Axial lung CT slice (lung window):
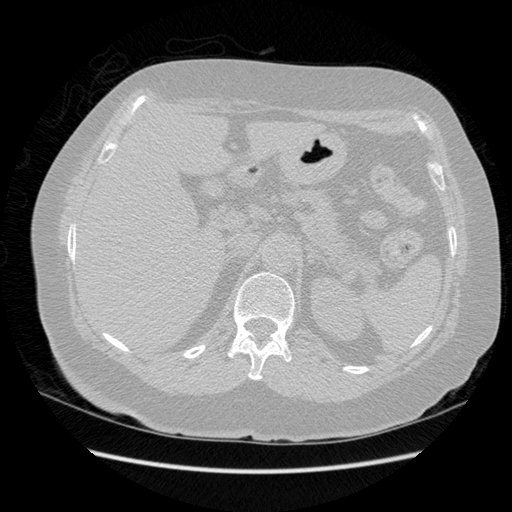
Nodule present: no